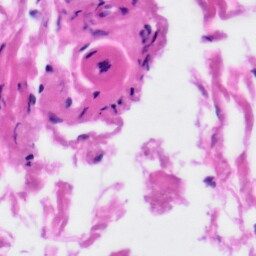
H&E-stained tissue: Tonsil